Question: Can you help me understand how to remove the characters (-> and >) that are added to the HTML before each Joomla! 3.4.8 menu item. ~Thanks
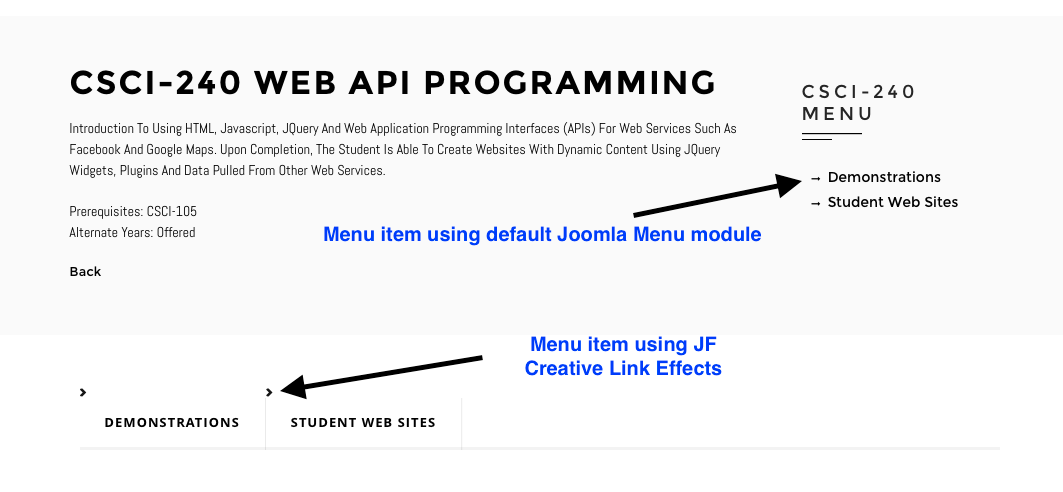
Answer: To fix, I modified the template's responsive.css and style.css files by replacing the li:before rules for the block (aftercontent) that I have the module in - this getting rid of the character.
'''
#block-aftercontent ul li:before {
content: "
054";
font-family:fontawesome;
font-weight:bold;
color:#161616;
margin-right:7px;
font-size:0.7em;
}
'''
'''
#block-aftercontent ul li:before {
content: "";
}
'''
If you know a more local way of changing the li:before style for the module, I would appreciate your response. ~Best regards